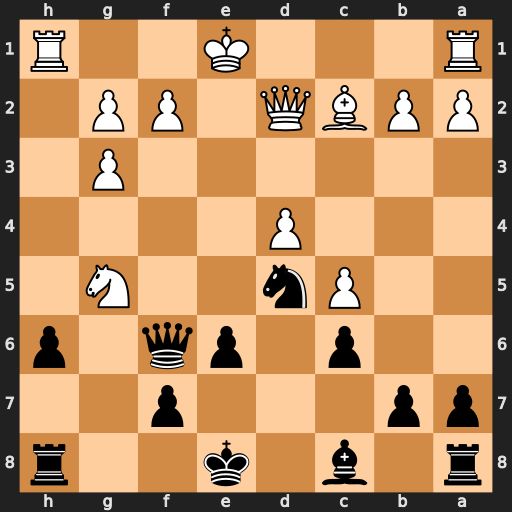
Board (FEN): r1b1k2r/pp3p2/2p1pq1p/2Pn2N1/3P4/6P1/PPBQ1PP1/R3K2R
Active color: b
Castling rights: KQkq
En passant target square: -
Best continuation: hxg5 Rxh8+ Qxh8